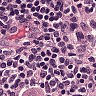
Metastatic tissue present: no